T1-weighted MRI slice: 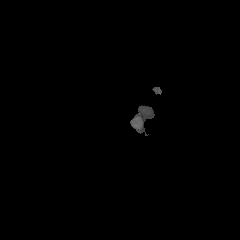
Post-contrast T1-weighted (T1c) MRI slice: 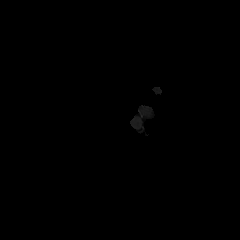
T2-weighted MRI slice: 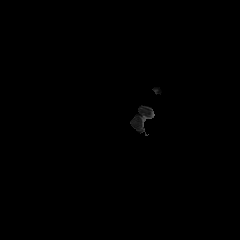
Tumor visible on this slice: no